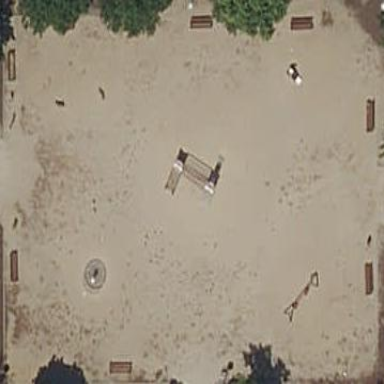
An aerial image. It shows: Playground with dirt surface.